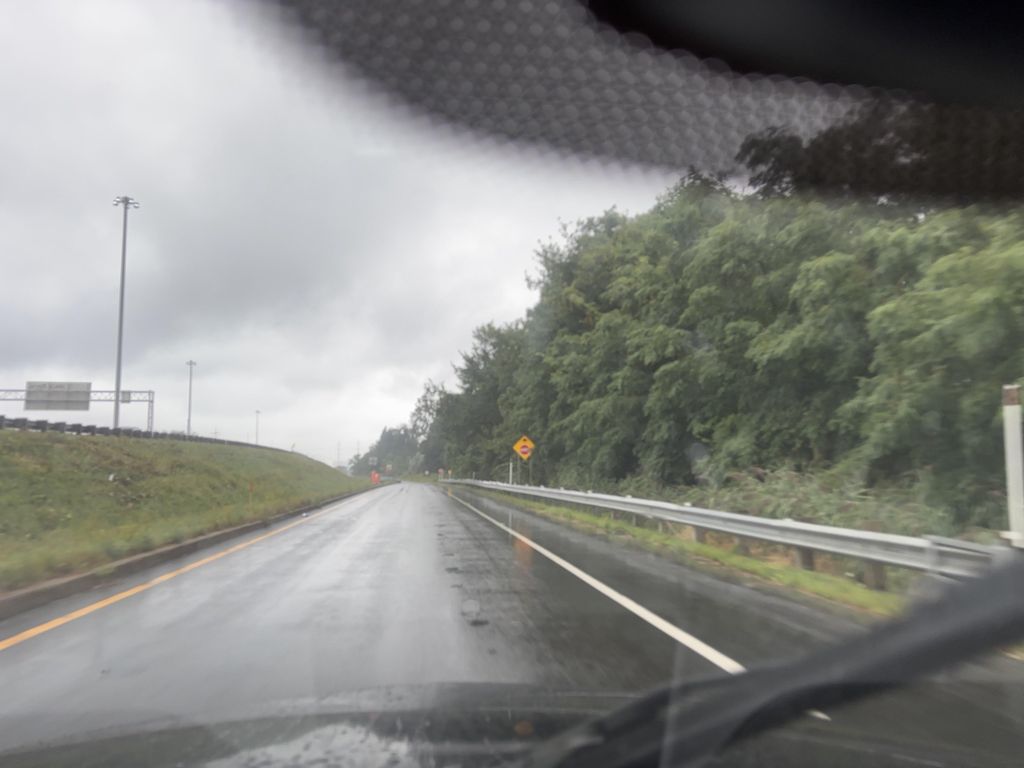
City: montreal